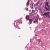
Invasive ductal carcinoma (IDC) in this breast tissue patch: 0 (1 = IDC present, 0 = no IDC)